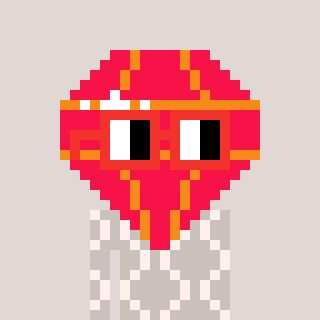
a pixel art character with square red glasses, a red diamond-shaped head and a foggrey-colored body on a warm background